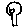
Label: tree